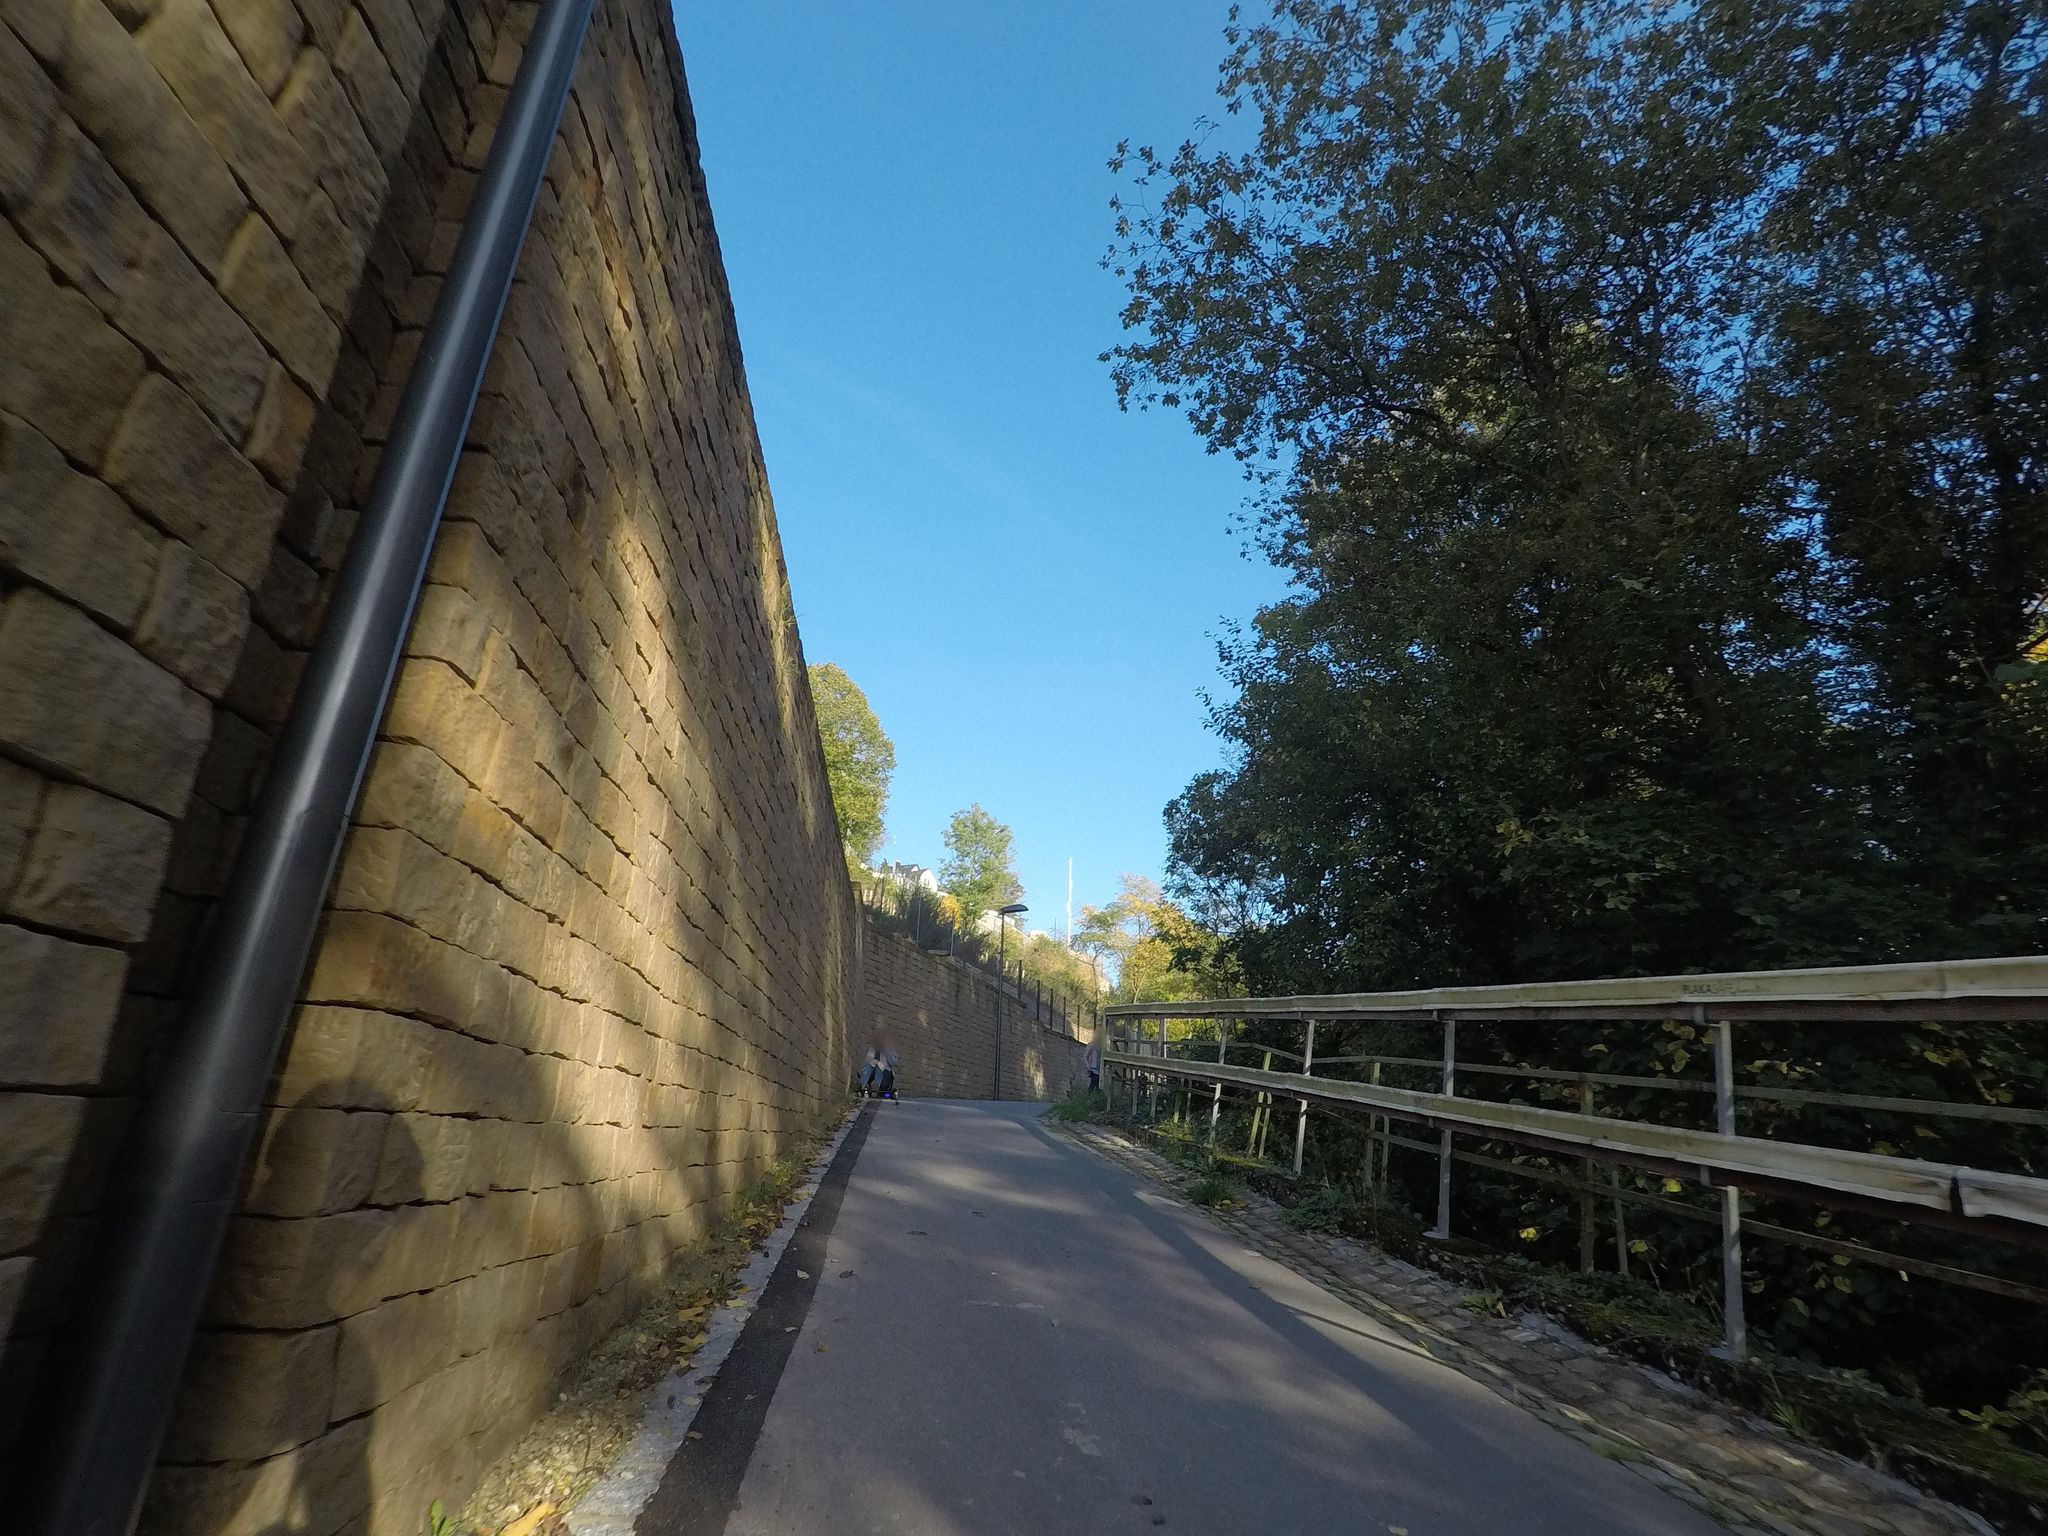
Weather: clear
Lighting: day
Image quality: good
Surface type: cycling surface
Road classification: cycleway, path
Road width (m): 2, 1
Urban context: urban centre
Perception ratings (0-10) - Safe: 2.42, Lively: 2.43, Beautiful: 9.25, Boring: 6.44, Depressing: 2.64, Wealthy: 3.22